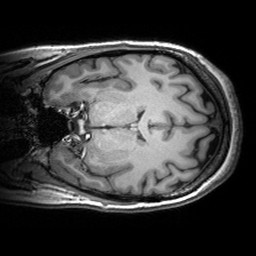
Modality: T1w
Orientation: coronal
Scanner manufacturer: siemens
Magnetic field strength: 3 T
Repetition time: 2.53 s
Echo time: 0.00299 s